Interaction volume radius: 5 \u00c5
Interaction volume height: 30 \u00c5
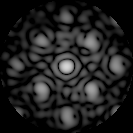
Disorder parameter: 0.3654